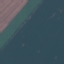
Land use / land cover: AnnualCrop